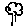
Label: tree